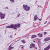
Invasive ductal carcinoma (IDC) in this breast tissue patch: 1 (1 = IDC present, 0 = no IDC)